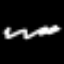
Label: squiggle